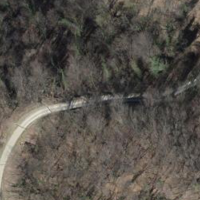
EUNIS habitat code: 44
Species observed at this site:
Helleborus niger